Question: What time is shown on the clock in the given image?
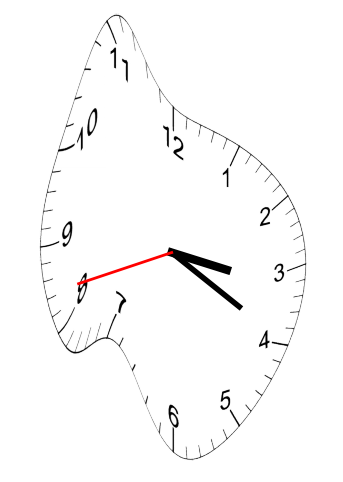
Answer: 03:19:42